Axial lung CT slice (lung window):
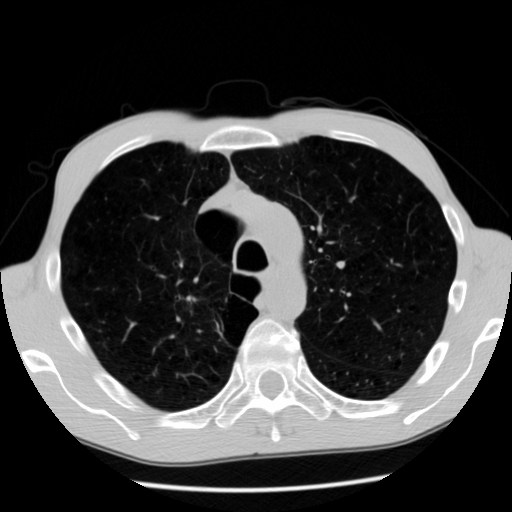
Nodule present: no